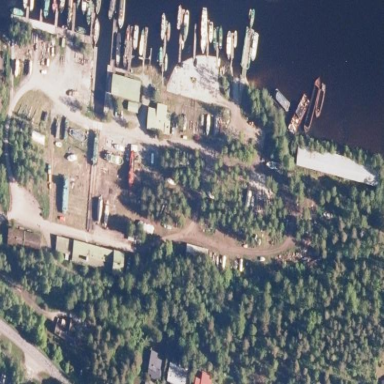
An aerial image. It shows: Boatyard located near waterway.